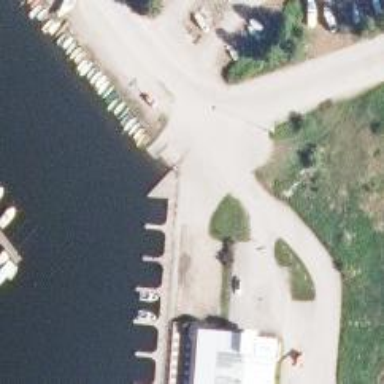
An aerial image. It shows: Slipway on leisure land.